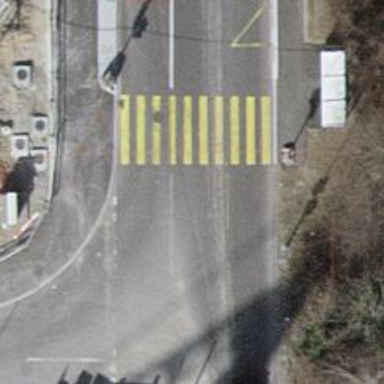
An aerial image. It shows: Uncontrolled crossing with pedestrian island.